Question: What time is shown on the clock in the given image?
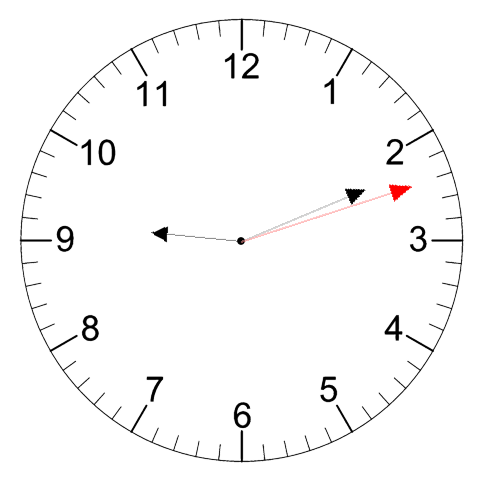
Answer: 09:11:12